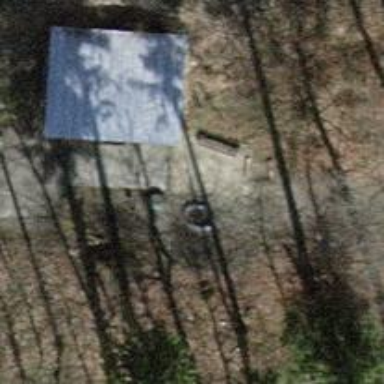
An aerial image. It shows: Brown bench in the vicinity.